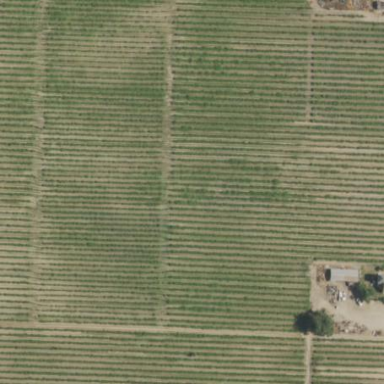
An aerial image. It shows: Vineyard.